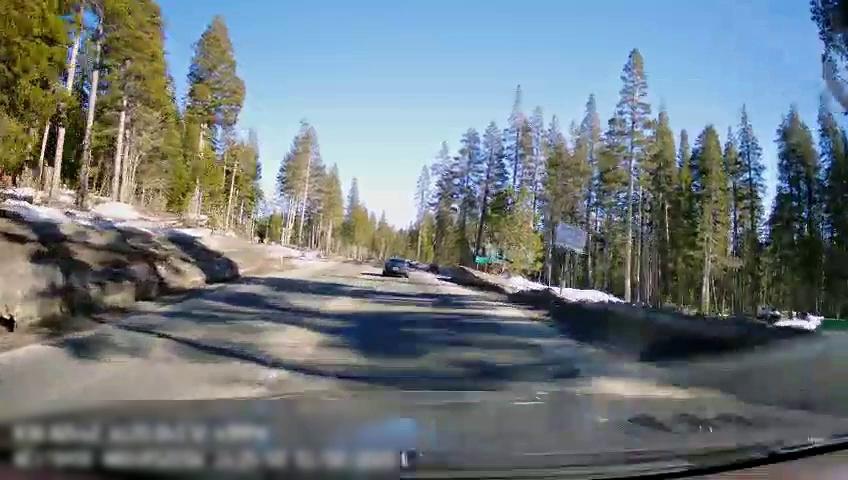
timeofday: Day
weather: Snowy
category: Drivable Space
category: Vehicles | Car
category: Traffic | Signs